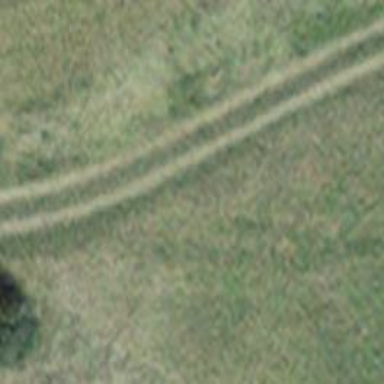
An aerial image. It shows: Grass track with grade3 surface.